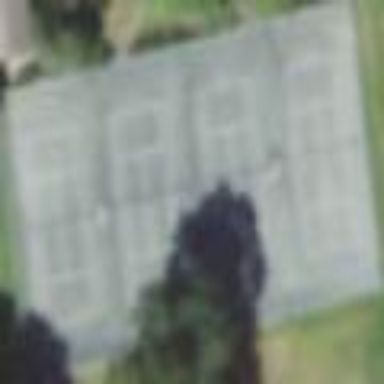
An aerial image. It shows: Tennis court on pitch.